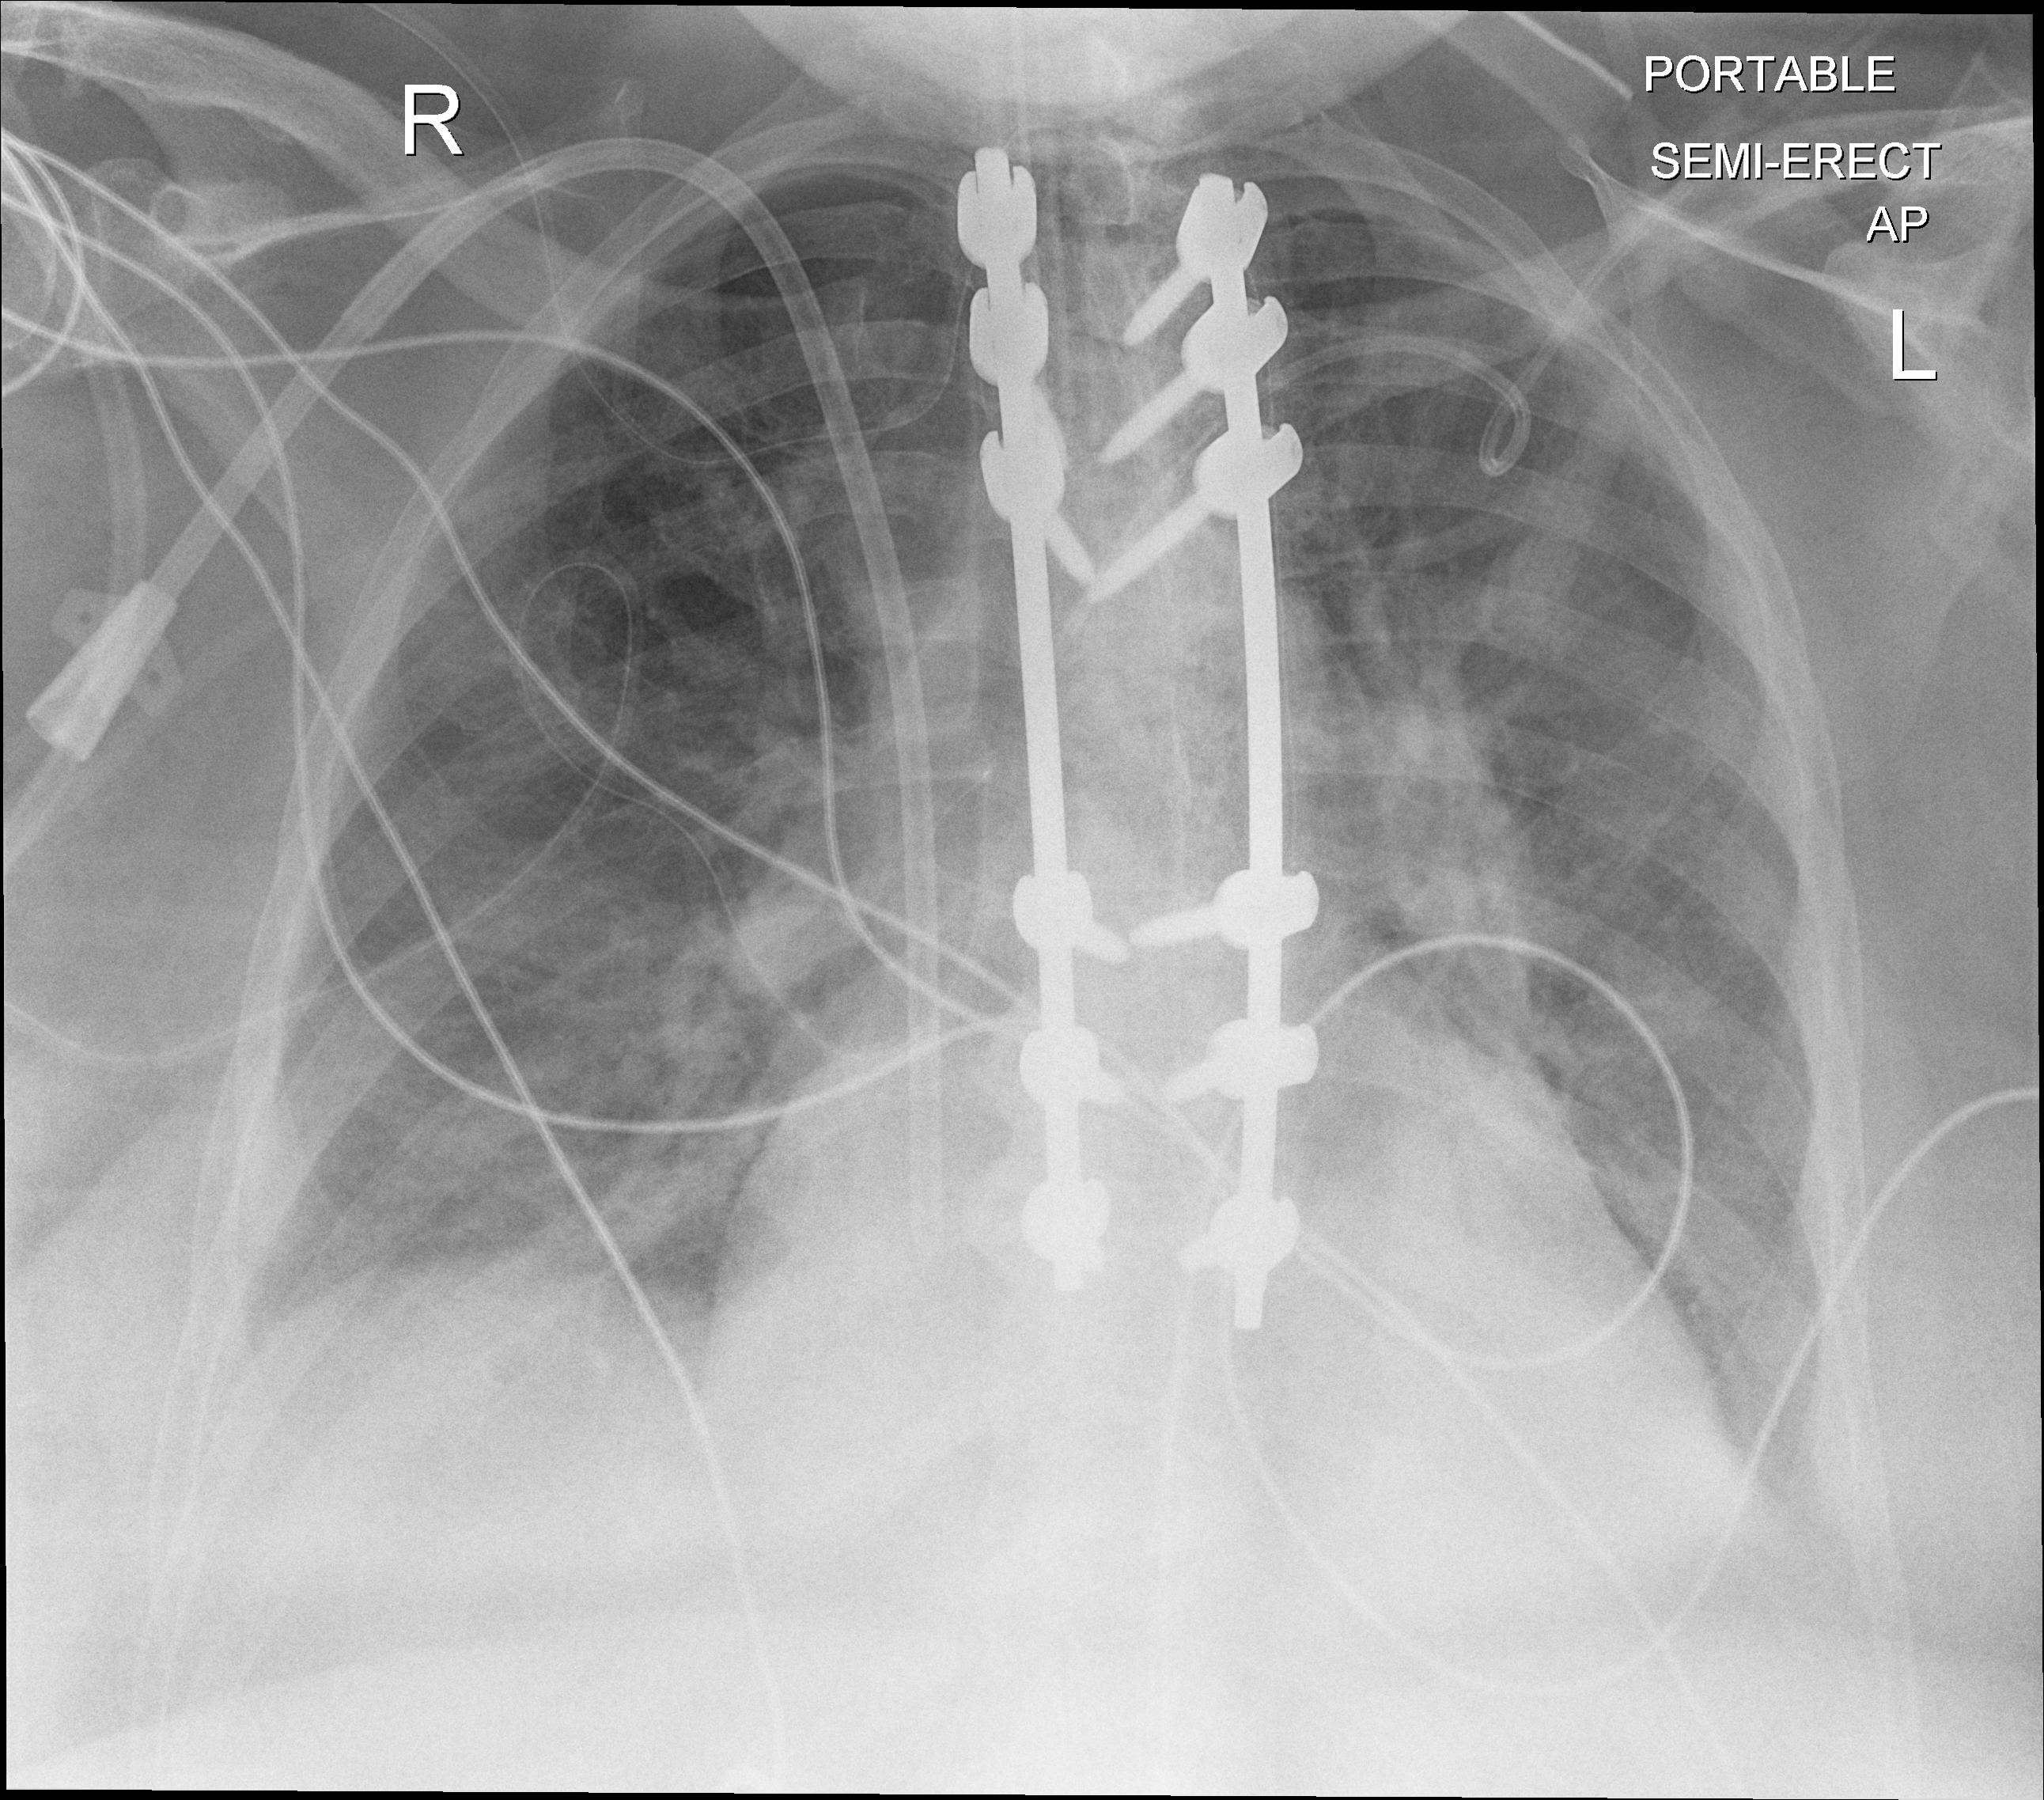
View: AP
Implant manufacturer: Styker everest (K2M)